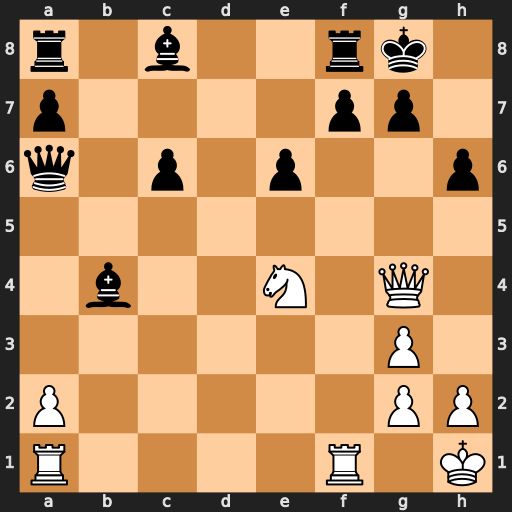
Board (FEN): r1b2rk1/p4pp1/q1p1p2p/8/1b2N1Q1/6P1/P5PP/R4R1K
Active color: w
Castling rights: -
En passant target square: -
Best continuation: Nf6+ Kh8 Qxb4